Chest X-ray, AP view. Patient: 58 years old, sex M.
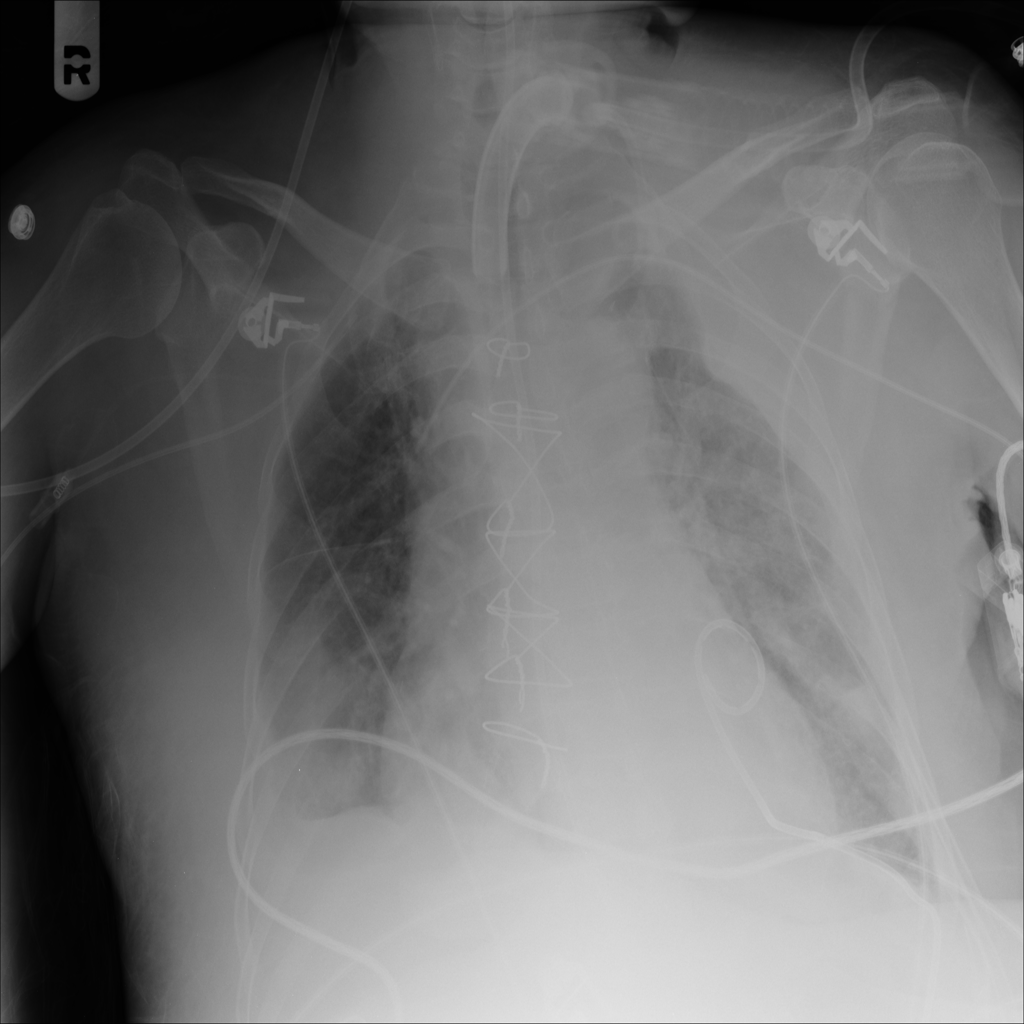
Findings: No Finding